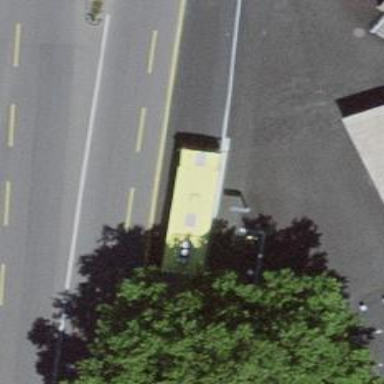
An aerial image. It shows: Platform with shelter for public transport.